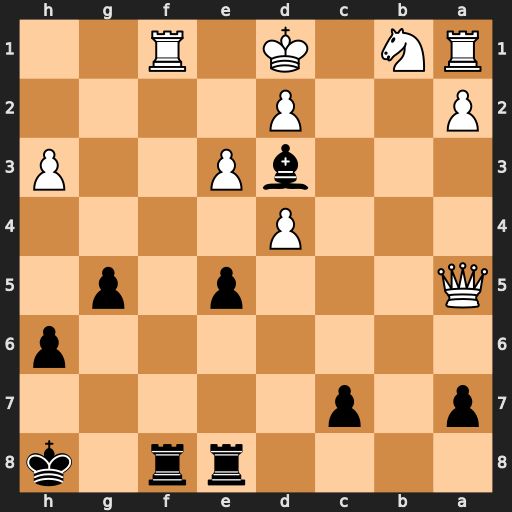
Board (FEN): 4rr1k/p1p5/7p/Q3p1p1/3P4/3bP2P/P2P4/RN1K1R2
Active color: b
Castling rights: -
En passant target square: -
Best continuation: Rxf1#